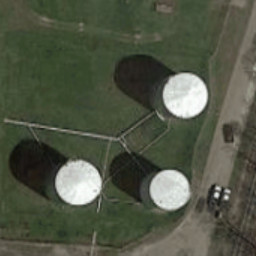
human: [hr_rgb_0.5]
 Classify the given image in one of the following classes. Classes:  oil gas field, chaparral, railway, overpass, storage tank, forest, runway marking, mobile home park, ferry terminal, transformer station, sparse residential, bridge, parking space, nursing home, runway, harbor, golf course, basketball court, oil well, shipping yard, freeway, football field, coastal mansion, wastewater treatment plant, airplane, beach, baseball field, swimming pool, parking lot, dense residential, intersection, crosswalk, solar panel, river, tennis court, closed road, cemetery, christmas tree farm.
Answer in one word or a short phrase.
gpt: storage tank